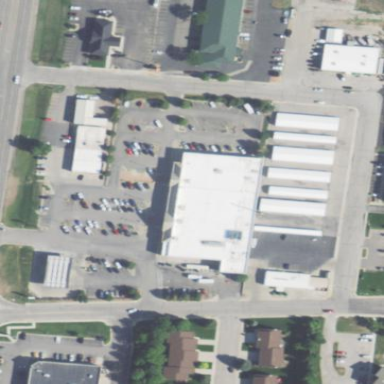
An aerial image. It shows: Retail building housing supermarket.